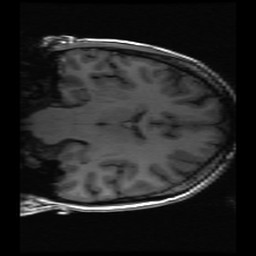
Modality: inplaneT1
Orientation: coronal